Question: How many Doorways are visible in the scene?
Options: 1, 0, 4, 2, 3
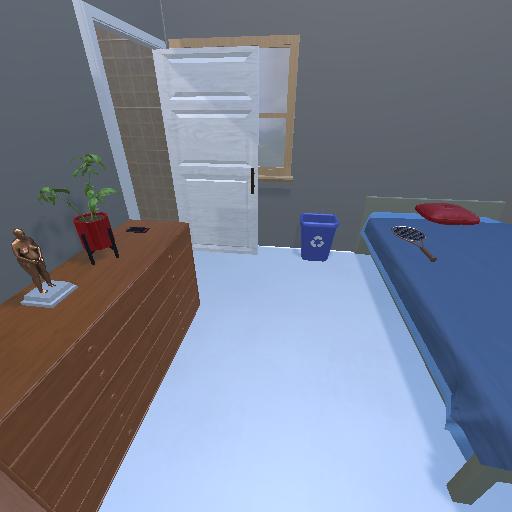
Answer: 1